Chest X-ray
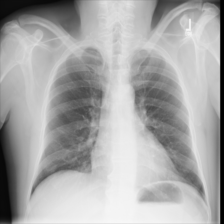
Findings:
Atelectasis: negative
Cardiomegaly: negative
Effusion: negative
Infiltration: negative
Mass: negative
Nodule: negative
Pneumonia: negative
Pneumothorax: negative
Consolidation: negative
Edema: negative
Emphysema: negative
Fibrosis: negative
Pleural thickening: negative
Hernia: negative